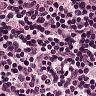
Metastatic tissue present: no